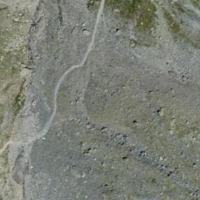
EUNIS habitat code: 48
Species observed at this site:
Ranunculus glacialis